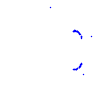
Particle: proton